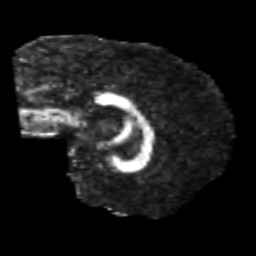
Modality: FA
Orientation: sagittal
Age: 22
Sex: male
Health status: healthy
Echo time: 0.074 s